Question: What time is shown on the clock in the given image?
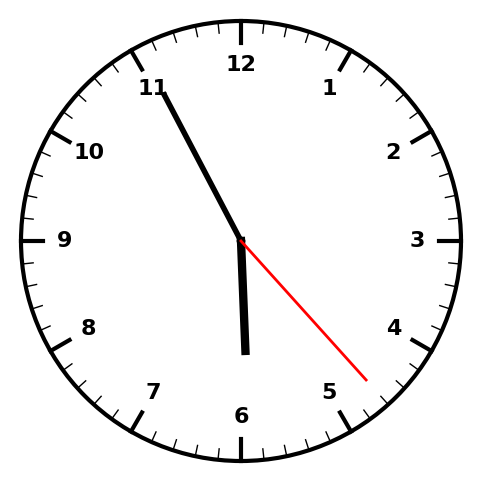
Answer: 05:55:23